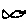
Label: fish